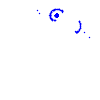
Particle: pion